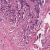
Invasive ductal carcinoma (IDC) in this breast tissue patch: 1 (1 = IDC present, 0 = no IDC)